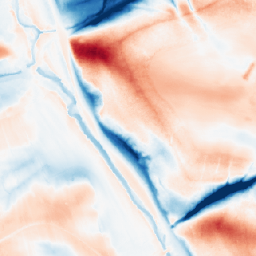
Category: classical
Decomposition family: gaussian_anisotropic
Decomposition parameters: sigma_x: 2
sigma_y: 20
Upsampling method: area
Upsampling parameters: scale: 4
Upsampling scale: 4